Question: I would like to add 2 labels or 2 photos into the button. I want set vertical options and horizontal options. How can i to do? I am currently working on ios.
It would be better if you tell me ios renderer.
Like this;

Thanks everyone.
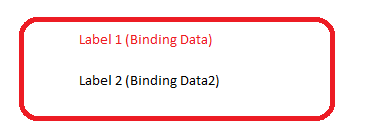
Answer: You can customize a Button via <URL>. Then you can set the text of the labels in Xaml.
Here's my code as an example:
1. MyButton.cs in PCL, set the BindableProperty here: public class MyButton : Button
{
public static readonly BindableProperty LabelOneTextProperty = BindableProperty.Create("LabelOneText", typeof(string), typeof(MyButton), defaultBindingMode: BindingMode.TwoWay);
public static readonly BindableProperty LabelTwoTextProperty = BindableProperty.Create("LabelTwoText", typeof(string), typeof(MyButton), defaultBindingMode: BindingMode.TwoWay);
public string LabelOneText
{
get { return (string)GetValue(LabelOneTextProperty); }
set { SetValue(LabelOneTextProperty, value); }
}
public string LabelTwoText
{
get { return (string)GetValue(LabelTwoTextProperty); }
set { SetValue(LabelTwoTextProperty, value); }
}
}
2. MyButtonRenderer.cs in iOS platform, add the labels to MyButton and set their Frames: class MyButtonRenderer: ButtonRenderer
{
UILabel labelOne;
UILabel labelTwo;
public override void LayoutSubviews()
{
base.LayoutSubviews();
nfloat height = Control.Frame.Size.Height;
nfloat width = Control.Frame.Size.Width;
if (labelOne!=null)
labelOne.Frame = new CGRect(0, 0, width, height / 2);
if (labelTwo != null)
labelTwo.Frame = new CGRect(0, height / 2, width, height / 2);
}
protected override void OnElementChanged(ElementChangedEventArgs<Button> e)
{
base.OnElementChanged(e);
if (Control != null)
{
var button = e.NewElement as MyButton;
labelOne = new UILabel();
labelOne.Text = button.LabelOneText;
labelOne.TextAlignment = UITextAlignment.Center;
labelTwo = new UILabel();
labelTwo.Text = button.LabelTwoText;
labelTwo.TextAlignment = UITextAlignment.Center;
this.AddSubview(labelOne);
this.AddSubview(labelTwo);
}
}
}
3. Set the texts of the button's labels at MainPage.xaml in PCL: <ContentPage.Content>
<StackLayout>
<local:MyButton LabelOneText="OneText" LabelTwoText="TwoText" BackgroundColor="Red"/>
</StackLayout>
</ContentPage.Content>
It runs like this:
Also, for adding photos, you just need to replace the UILabels to UIImageViews.